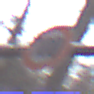
Verkehrszeichen: Geschwindigkeit100
Umgebung: Outdoor, Nature
Tageszeit: Midday
Wetter: Overcast
Licht: Natural
Jahreszeit: Autumn
Kontrast: LowContrast